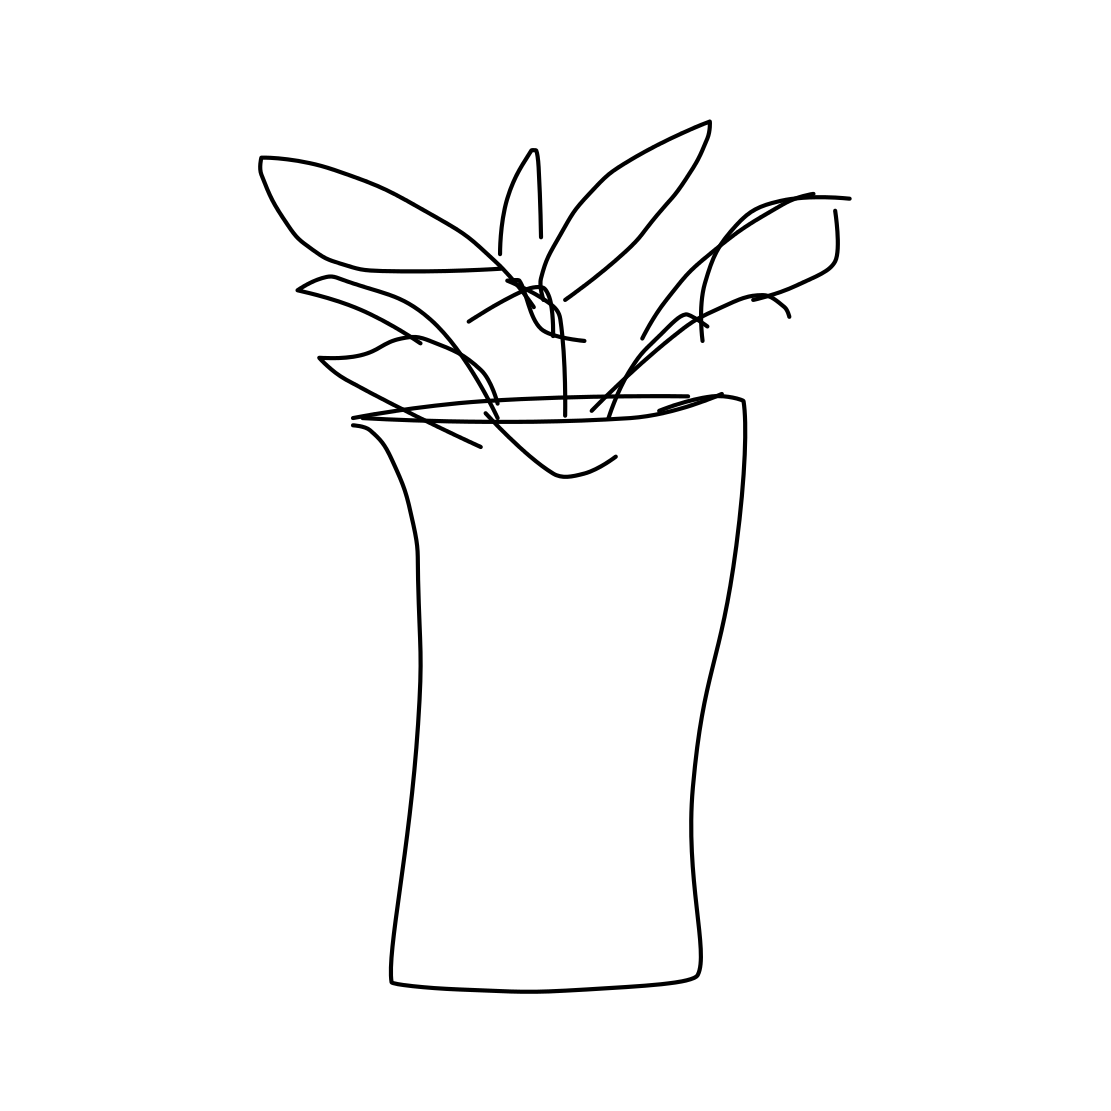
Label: vase